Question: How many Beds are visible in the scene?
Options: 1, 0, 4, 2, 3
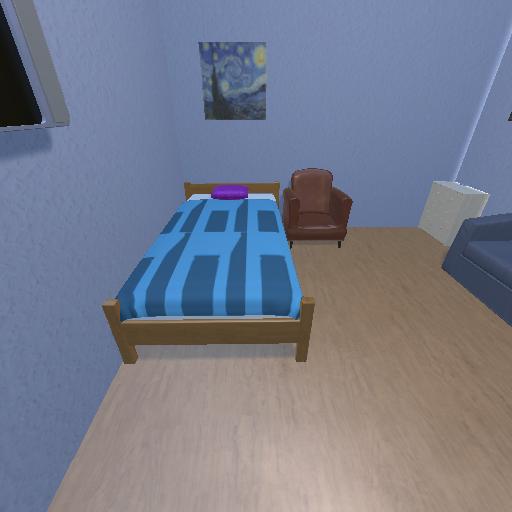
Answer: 1